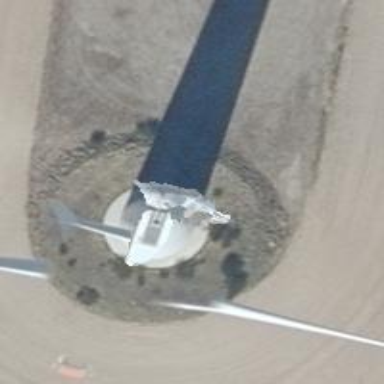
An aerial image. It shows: Wind generator using wind turbines of horizontal axis.